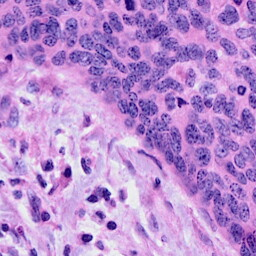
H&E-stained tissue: Cervix